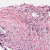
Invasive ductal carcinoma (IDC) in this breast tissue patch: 0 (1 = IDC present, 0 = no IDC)